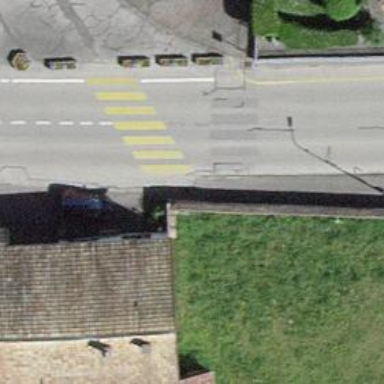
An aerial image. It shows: Marked zebra crossing on the road.